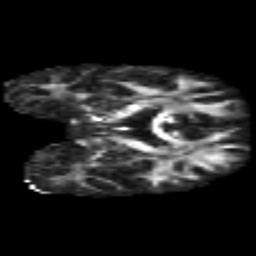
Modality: FA
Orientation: coronal
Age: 40
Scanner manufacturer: philips
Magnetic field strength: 3 T
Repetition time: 8.6 s
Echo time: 0.127 s